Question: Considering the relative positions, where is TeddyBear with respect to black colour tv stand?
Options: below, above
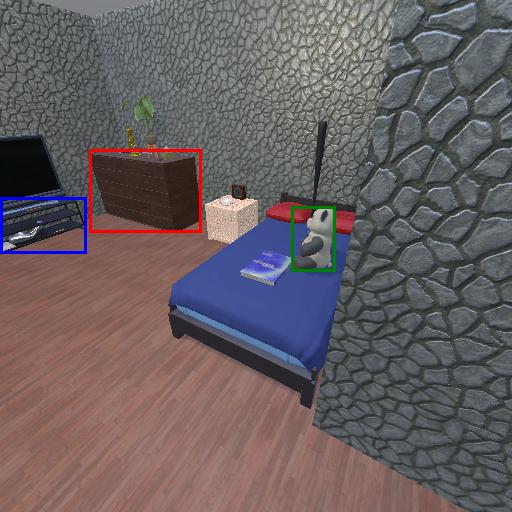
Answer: below